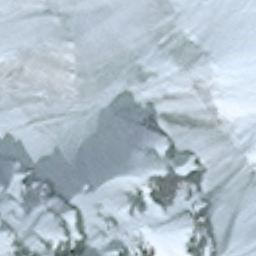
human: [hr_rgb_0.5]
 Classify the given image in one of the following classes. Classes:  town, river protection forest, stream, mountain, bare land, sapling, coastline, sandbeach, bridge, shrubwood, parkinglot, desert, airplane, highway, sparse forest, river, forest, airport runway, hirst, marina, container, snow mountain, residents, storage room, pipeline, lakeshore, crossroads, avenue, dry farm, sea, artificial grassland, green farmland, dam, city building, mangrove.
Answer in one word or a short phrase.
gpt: snow mountain